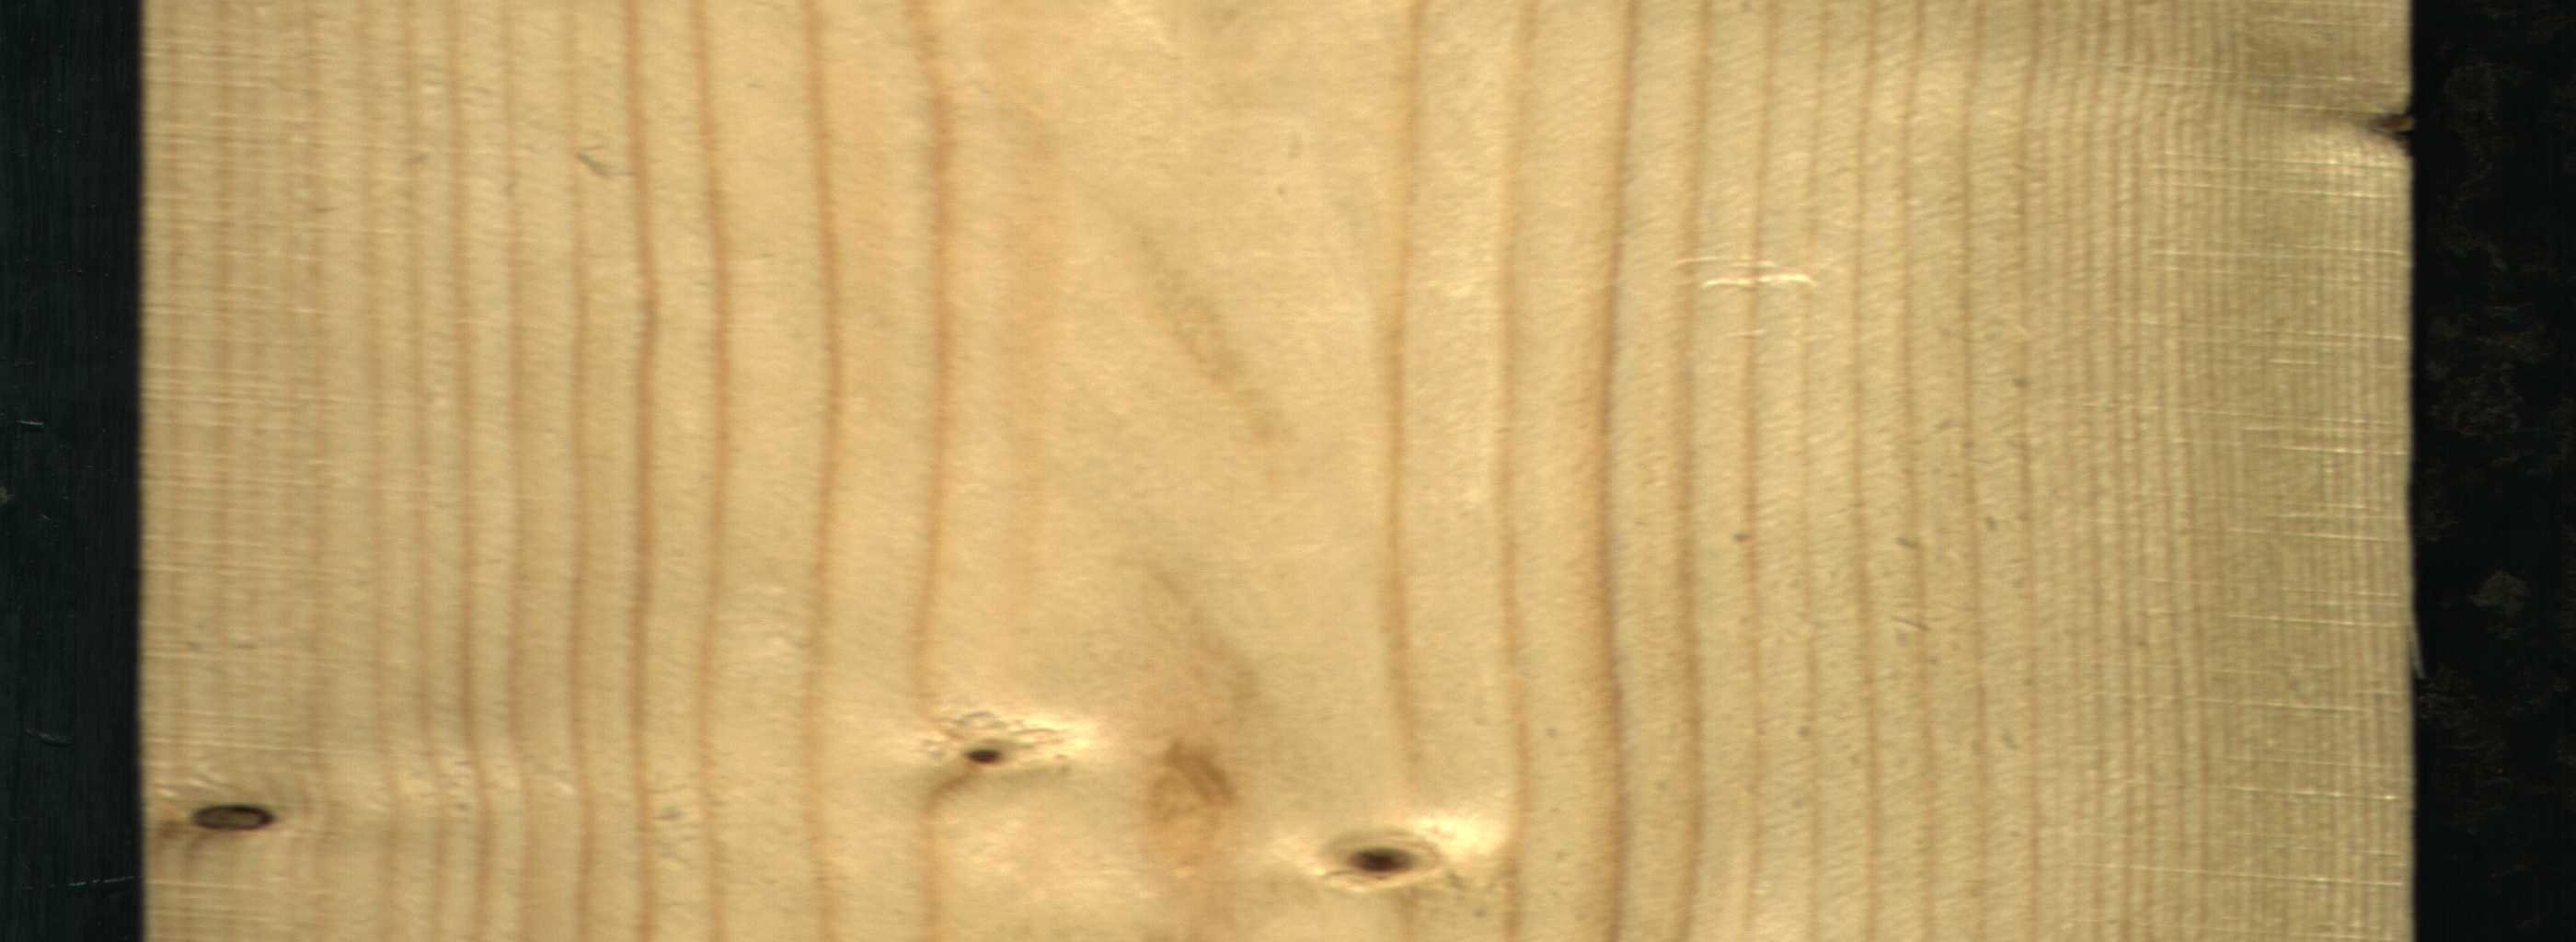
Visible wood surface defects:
Dead_Knot
Dead_Knot
Live_Knot
Live_Knot